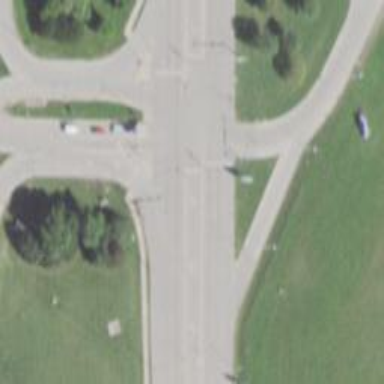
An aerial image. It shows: Footway that serves as traffic island.